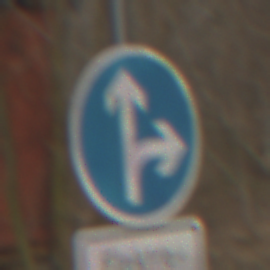
Verkehrszeichen: VorgeschriebeneFahrtrichtungGeradeausOderRechts
Zusatzzeichen unten: BesondereFahrzeugeUndTransportgueter11
Umgebung: Outdoor, Nature
Tageszeit: MorningAfternoon
Wetter: PartlyCloudy
Licht: Natural
Jahreszeit: Winter
Kontrast: MediumContrast